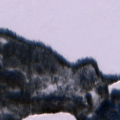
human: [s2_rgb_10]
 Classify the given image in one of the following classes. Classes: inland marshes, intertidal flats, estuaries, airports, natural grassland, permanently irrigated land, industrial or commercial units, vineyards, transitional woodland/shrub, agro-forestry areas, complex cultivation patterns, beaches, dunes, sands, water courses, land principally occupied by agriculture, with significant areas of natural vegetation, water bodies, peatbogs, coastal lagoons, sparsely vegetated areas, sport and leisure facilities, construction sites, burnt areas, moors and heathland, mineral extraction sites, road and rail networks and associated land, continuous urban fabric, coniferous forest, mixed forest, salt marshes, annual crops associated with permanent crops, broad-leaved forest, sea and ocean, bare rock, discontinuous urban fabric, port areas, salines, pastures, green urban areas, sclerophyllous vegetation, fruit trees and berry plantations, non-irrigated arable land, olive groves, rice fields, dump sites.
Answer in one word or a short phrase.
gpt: coniferous forest, mixed forest, water bodies